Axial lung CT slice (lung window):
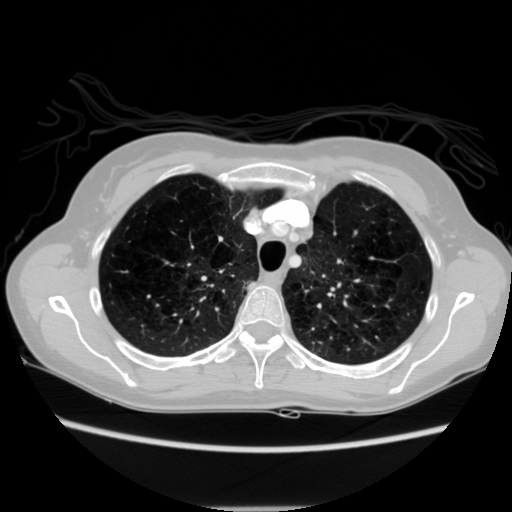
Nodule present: no